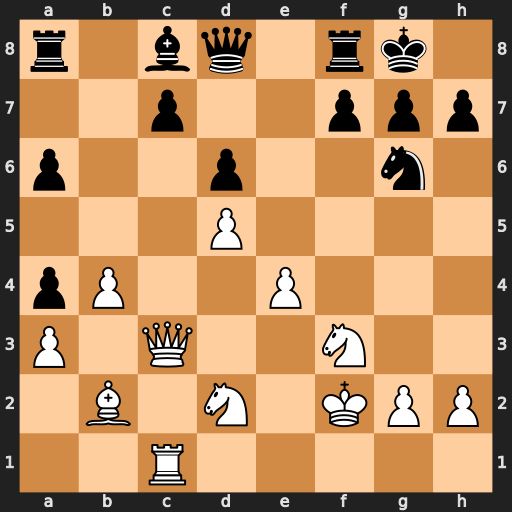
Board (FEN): r1bq1rk1/2p2ppp/p2p2n1/3P4/pP2P3/P1Q2N2/1B1N1KPP/2R5
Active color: w
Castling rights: -
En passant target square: -
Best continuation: Qxg7#